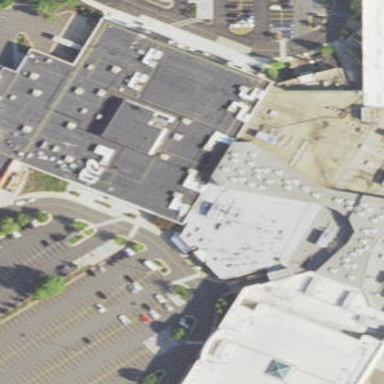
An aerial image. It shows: Mall building.